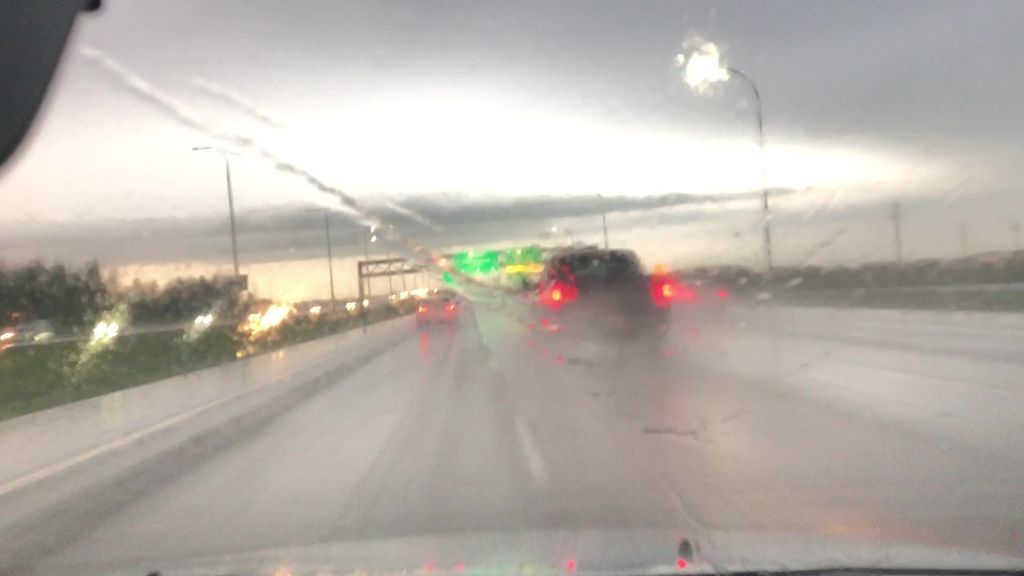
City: edmonton